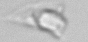
Label: detritus_transparent